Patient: sex M, age 74
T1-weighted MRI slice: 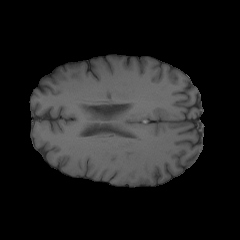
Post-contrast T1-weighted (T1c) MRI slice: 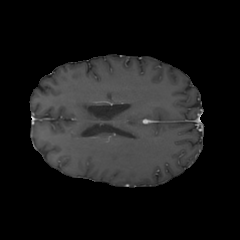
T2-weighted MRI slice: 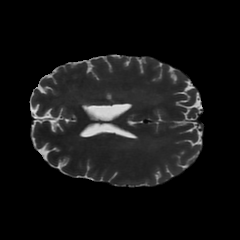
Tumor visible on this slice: no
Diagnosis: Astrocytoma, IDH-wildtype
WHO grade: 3